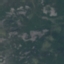
Land use / land cover: HerbaceousVegetation